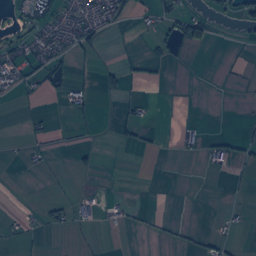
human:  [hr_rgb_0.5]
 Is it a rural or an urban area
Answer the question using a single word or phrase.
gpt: urban

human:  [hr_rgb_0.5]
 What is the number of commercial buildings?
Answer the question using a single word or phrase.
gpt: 23

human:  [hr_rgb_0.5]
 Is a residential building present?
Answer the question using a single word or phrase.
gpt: yes

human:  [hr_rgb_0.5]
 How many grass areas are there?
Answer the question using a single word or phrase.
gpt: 140

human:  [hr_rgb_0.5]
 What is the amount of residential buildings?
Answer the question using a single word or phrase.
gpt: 1296

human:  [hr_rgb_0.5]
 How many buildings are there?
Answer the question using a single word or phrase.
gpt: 1778

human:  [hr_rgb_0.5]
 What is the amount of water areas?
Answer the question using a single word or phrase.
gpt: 24

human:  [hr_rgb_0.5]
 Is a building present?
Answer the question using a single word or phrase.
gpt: yes

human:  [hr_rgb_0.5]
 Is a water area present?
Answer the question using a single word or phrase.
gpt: yes

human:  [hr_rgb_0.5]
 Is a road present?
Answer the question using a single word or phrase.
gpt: yes

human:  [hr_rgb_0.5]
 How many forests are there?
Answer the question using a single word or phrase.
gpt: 41

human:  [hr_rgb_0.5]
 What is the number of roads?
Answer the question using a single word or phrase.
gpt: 209

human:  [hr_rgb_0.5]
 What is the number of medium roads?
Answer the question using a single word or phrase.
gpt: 0

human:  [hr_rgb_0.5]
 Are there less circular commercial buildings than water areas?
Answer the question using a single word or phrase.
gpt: yes

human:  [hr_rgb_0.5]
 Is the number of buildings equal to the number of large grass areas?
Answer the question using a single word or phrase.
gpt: no

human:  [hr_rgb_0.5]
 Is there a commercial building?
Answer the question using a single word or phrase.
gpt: yes

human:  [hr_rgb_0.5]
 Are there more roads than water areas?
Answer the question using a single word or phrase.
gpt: yes

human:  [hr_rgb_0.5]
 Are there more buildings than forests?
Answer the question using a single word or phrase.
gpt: yes

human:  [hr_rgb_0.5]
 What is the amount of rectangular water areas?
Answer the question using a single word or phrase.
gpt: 6

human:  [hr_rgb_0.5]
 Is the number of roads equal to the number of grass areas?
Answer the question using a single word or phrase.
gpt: no

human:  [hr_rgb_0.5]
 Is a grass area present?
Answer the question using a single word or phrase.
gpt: yes

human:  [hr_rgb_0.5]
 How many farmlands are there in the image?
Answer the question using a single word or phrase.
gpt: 29

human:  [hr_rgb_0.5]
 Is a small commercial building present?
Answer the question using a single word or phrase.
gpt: yes

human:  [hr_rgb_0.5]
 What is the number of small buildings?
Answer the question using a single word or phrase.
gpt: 1305

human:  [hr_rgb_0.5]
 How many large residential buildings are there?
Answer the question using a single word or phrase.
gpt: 2

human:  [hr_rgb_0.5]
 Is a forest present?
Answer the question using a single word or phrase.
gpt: yes

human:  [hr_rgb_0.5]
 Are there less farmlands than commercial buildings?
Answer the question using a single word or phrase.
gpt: no

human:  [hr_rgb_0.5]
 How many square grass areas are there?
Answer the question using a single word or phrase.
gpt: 2

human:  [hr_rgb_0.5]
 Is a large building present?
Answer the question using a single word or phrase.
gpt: yes

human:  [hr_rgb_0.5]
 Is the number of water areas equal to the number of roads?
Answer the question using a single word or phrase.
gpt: no

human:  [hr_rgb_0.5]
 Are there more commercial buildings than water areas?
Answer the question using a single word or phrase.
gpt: no

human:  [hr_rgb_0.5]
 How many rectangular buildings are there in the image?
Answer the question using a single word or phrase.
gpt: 917

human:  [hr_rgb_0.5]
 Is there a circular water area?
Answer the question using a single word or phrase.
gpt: no

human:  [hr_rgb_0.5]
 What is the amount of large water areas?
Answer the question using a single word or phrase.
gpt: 13

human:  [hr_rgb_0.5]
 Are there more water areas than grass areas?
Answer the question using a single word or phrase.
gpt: no

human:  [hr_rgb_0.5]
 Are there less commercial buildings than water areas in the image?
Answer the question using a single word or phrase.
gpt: yes

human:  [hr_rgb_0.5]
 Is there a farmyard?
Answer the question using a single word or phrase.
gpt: yes

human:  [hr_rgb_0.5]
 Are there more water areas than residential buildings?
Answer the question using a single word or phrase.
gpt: no

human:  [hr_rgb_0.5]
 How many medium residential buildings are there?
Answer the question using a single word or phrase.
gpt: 9

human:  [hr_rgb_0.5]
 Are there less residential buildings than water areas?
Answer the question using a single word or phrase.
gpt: no

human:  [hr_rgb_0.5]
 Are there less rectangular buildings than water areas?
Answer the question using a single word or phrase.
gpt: no

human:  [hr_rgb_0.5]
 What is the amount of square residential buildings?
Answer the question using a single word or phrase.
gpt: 3

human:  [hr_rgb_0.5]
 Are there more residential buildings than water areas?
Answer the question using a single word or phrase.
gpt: yes

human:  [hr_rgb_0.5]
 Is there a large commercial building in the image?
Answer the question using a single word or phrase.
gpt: no

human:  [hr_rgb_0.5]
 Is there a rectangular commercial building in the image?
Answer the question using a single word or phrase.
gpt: yes

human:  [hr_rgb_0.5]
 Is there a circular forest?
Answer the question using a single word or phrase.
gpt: yes

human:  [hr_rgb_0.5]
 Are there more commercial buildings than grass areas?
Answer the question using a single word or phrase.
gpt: no

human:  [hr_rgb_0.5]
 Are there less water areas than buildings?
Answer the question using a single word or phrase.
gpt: yes

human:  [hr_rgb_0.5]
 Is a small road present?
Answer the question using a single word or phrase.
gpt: yes

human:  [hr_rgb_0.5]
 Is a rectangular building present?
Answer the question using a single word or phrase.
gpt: yes

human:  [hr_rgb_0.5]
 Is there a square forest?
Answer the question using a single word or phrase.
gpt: yes

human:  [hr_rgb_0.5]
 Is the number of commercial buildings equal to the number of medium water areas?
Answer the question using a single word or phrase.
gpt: no

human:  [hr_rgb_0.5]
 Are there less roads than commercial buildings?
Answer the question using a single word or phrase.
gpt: no

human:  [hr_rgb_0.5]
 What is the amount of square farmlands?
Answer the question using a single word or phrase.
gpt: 0

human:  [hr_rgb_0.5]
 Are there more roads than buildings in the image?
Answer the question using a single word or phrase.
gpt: no

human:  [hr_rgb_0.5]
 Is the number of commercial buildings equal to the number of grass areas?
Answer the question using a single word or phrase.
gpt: no

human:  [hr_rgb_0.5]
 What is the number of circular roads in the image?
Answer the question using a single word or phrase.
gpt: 0

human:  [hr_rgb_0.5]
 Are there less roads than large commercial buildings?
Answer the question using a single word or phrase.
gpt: no

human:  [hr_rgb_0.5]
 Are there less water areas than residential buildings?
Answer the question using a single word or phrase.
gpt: yes

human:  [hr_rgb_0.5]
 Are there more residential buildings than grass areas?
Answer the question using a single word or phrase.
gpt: yes

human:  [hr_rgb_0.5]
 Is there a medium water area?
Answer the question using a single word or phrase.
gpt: yes

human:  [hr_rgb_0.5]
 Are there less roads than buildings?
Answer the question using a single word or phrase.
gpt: yes

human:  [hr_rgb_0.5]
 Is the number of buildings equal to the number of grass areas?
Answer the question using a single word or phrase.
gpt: no

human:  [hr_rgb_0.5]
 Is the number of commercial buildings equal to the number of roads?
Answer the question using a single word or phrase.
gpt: no